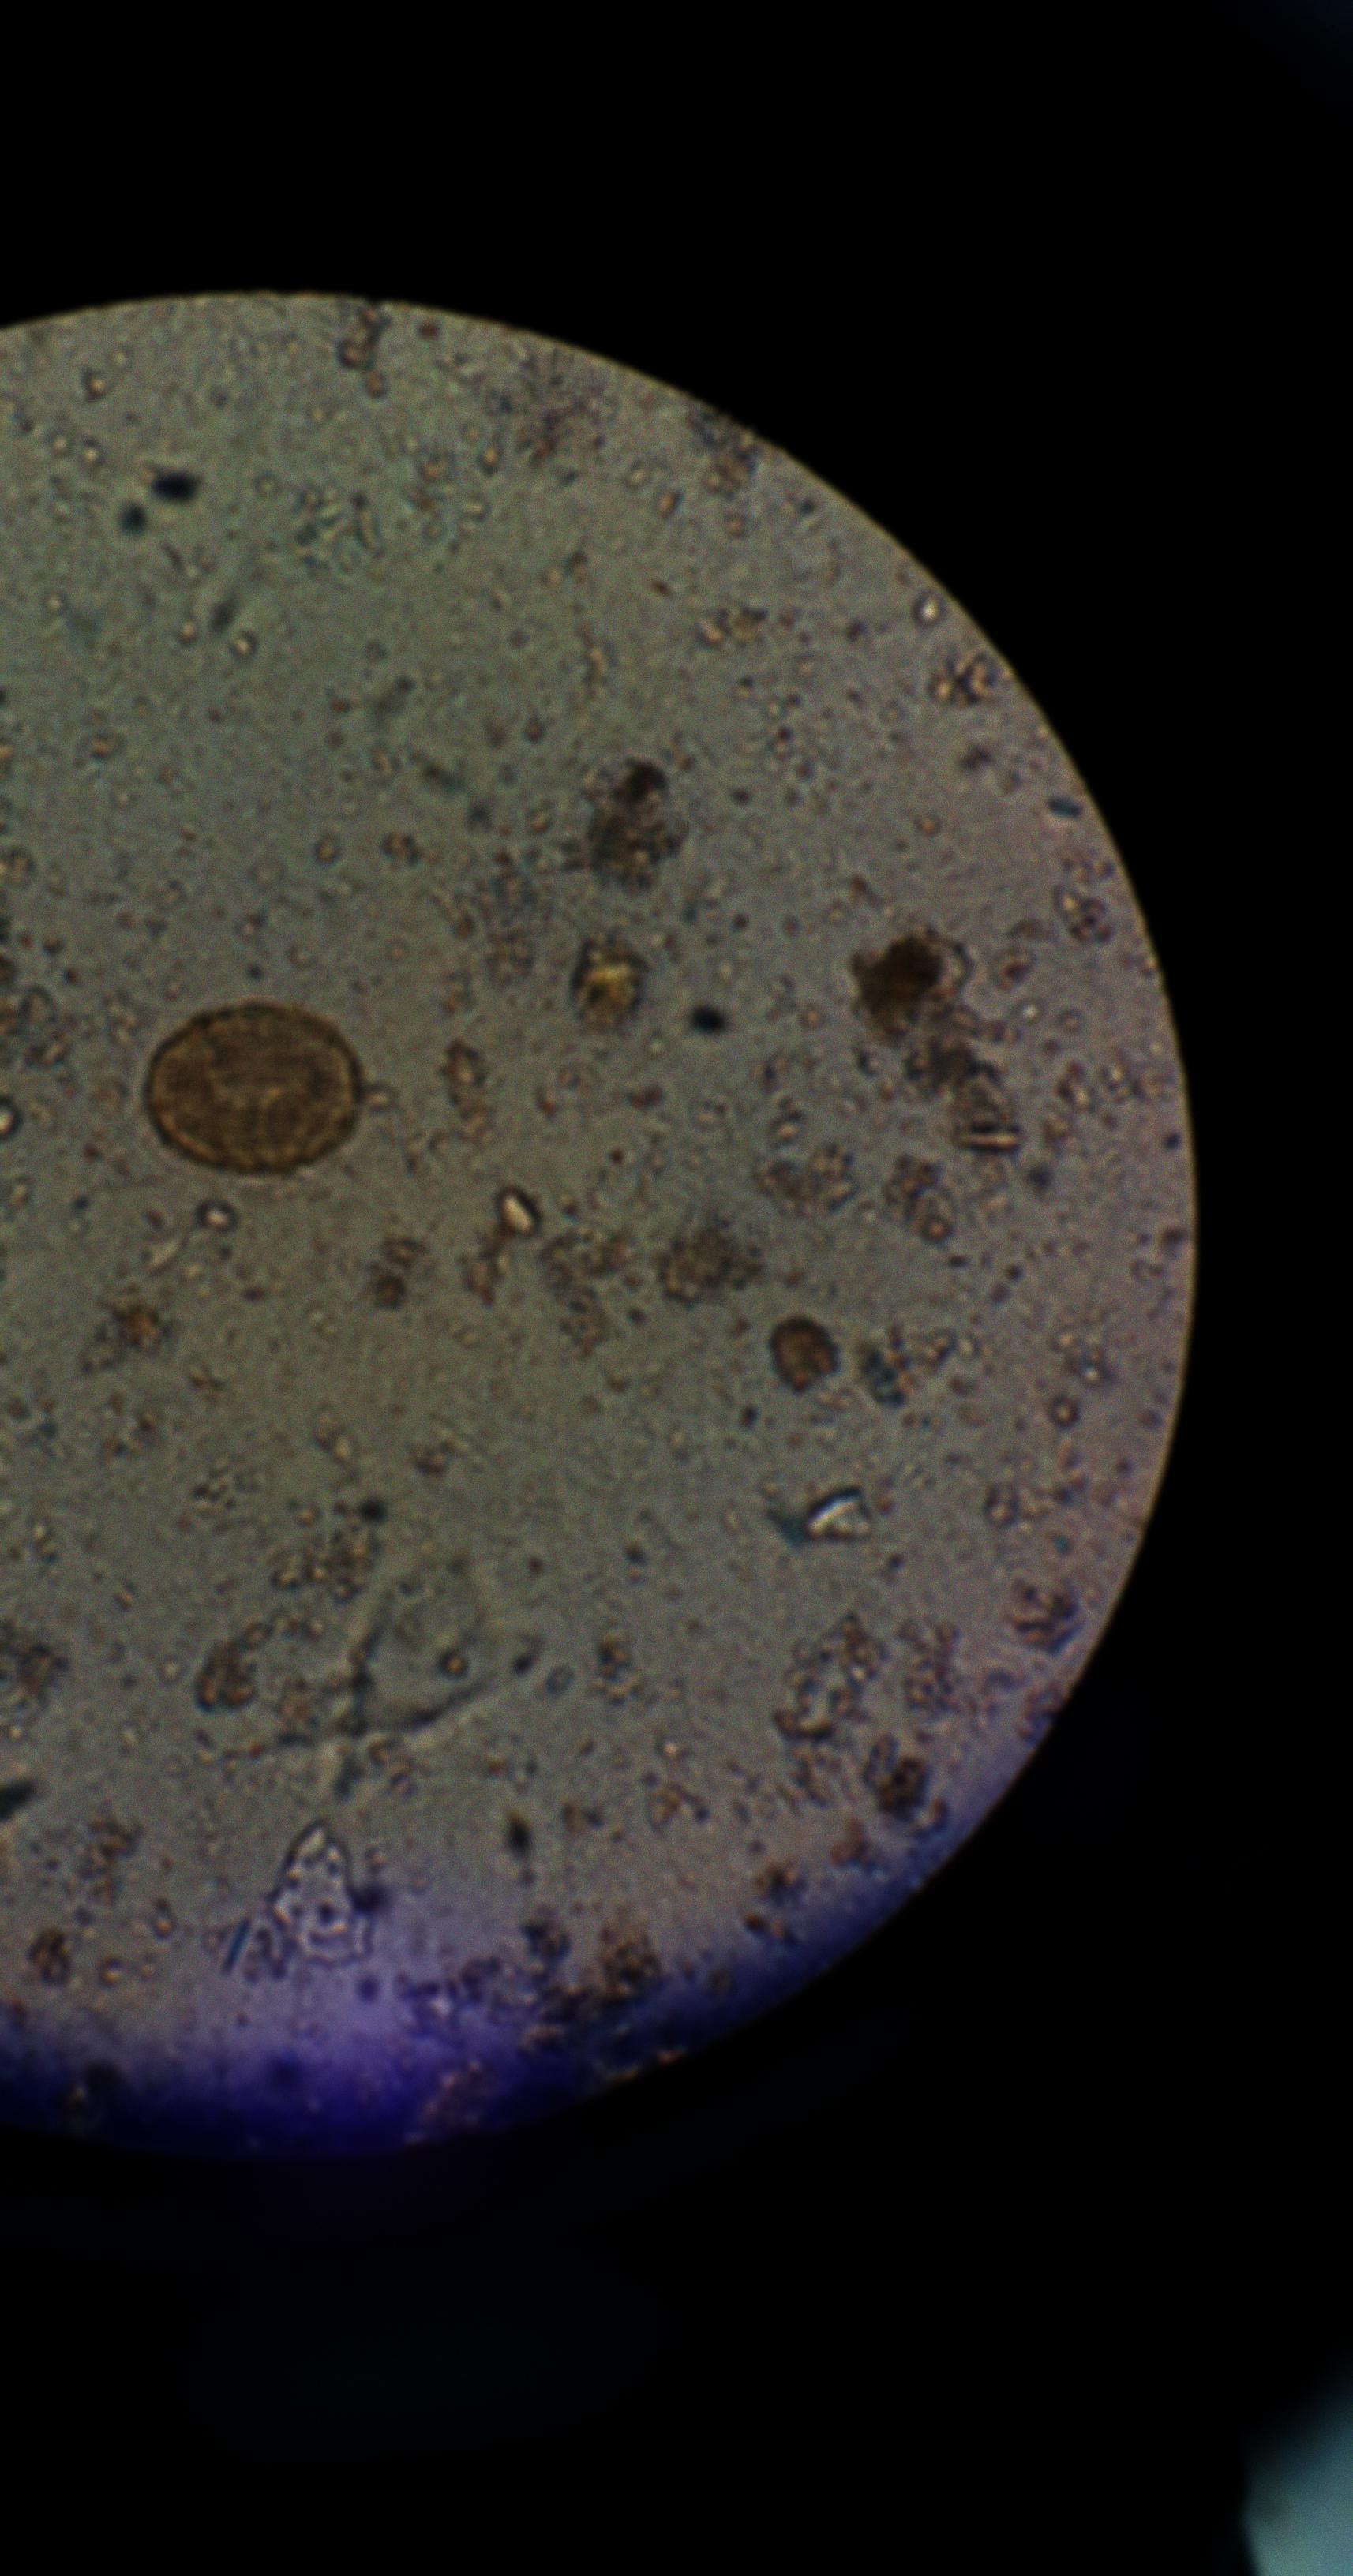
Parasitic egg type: Ascaris lumbricoides